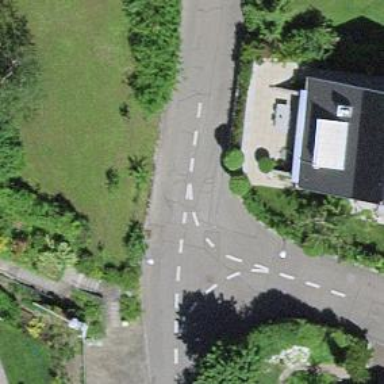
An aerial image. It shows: Smooth asphalt road in residential area.